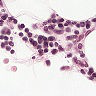
Metastatic tissue present: no